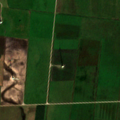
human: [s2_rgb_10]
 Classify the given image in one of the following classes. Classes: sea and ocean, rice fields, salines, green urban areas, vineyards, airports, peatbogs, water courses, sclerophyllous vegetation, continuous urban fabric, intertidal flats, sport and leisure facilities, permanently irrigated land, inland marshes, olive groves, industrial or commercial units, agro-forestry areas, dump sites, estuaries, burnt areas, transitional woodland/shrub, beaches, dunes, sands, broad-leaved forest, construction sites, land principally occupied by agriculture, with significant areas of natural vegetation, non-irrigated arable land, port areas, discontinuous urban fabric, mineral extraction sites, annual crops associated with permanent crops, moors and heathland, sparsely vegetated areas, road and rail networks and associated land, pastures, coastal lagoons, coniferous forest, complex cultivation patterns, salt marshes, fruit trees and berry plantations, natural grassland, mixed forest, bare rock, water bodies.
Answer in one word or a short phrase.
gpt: non-irrigated arable land